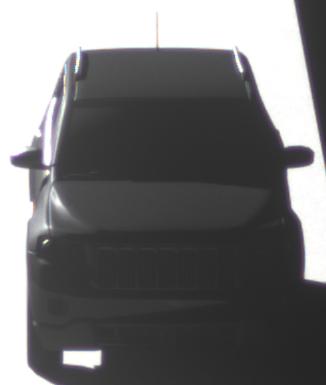
Make: Jeep
Model: Grand Cherokee
Detailed model: WK2
Model produced from: 2010
Model produced until: 2021
Doors: 5
Color: black
Road condition: dry road
Daytime: morning or afternoon
Contrast: high contrast